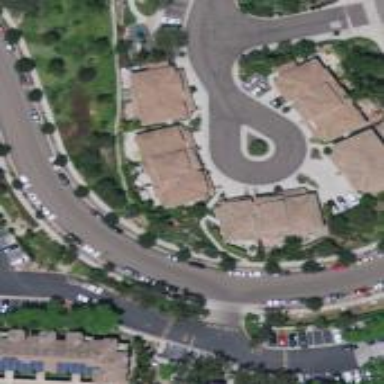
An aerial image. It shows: Turning loop on the road.